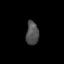
Tissue: skin
Cell type: Epithelial cells
Senescence score: 0.2437
Nuclear area (px): 290
Mean DAPI intensity: 79.666